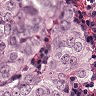
Metastatic tissue present: yes